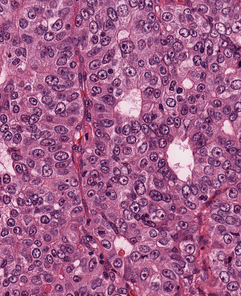
Tumor epithelial tissue: yes
Tumor-associated stroma tissue: no
Normal tissue: no